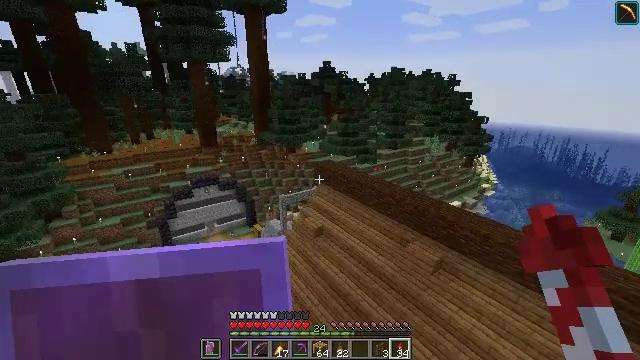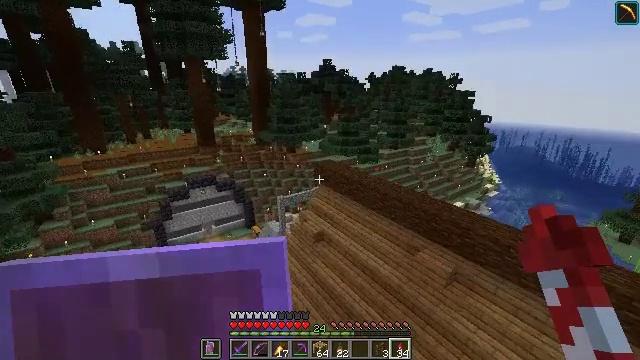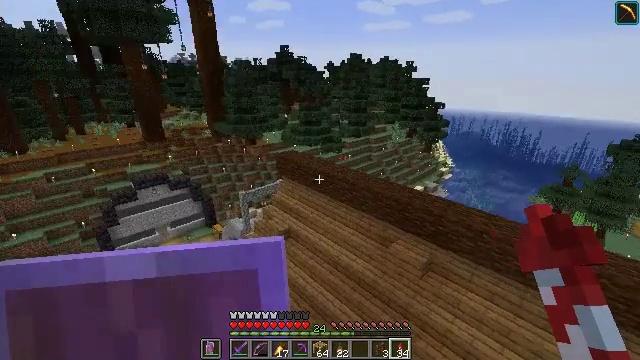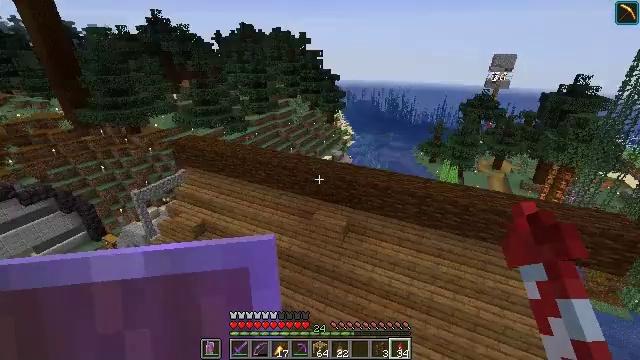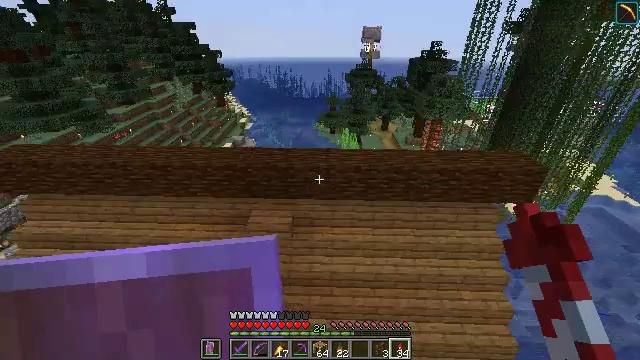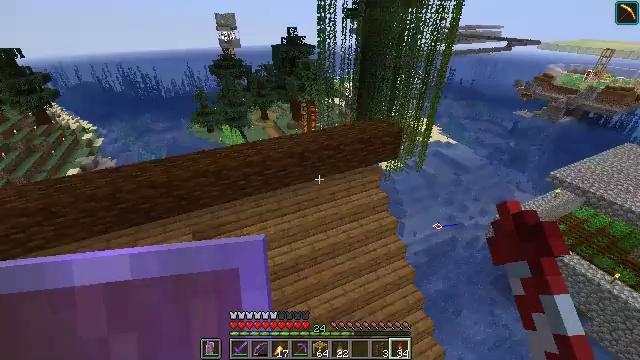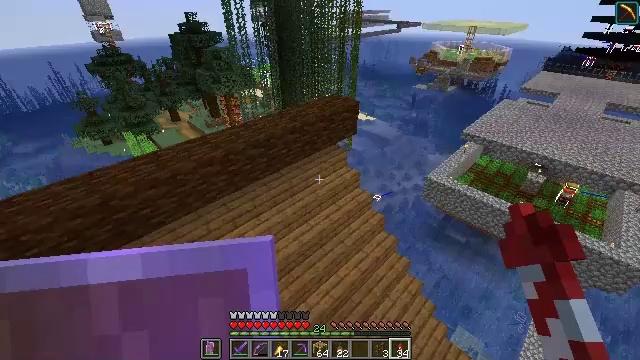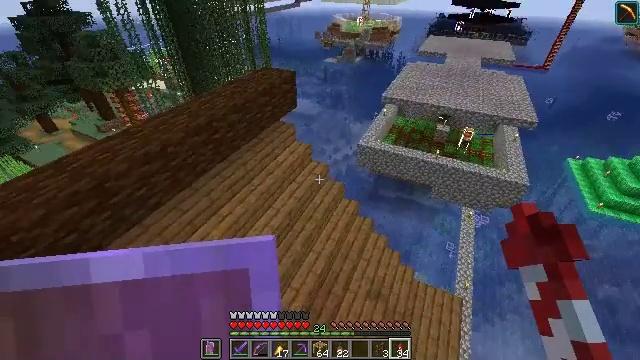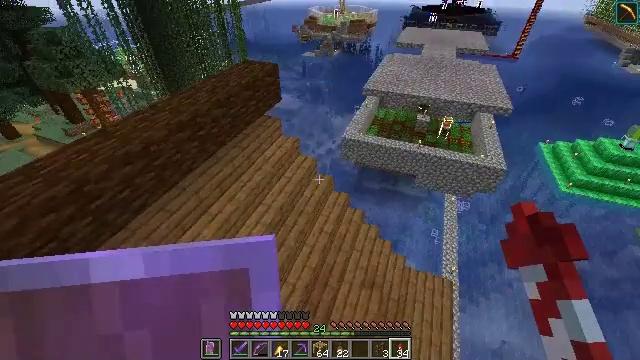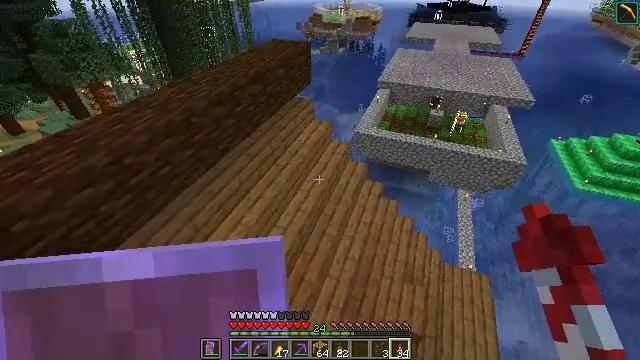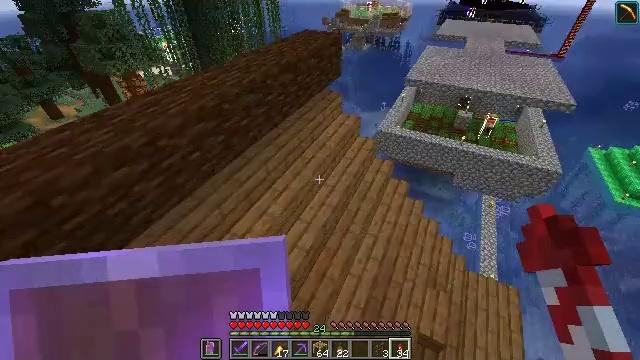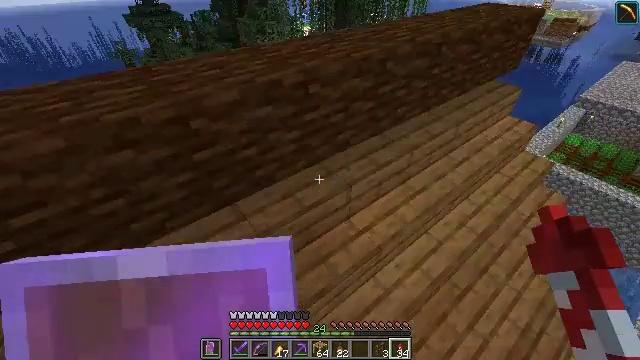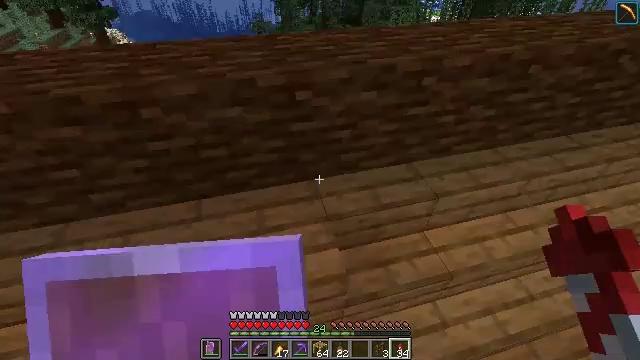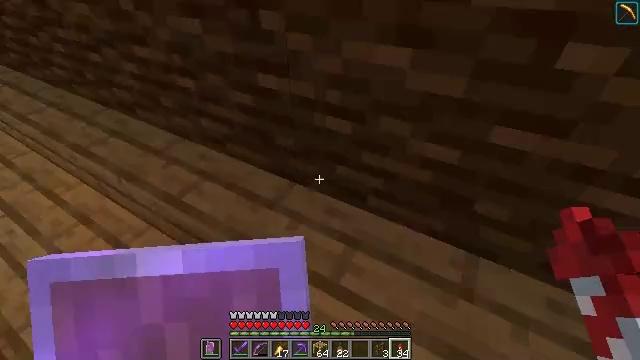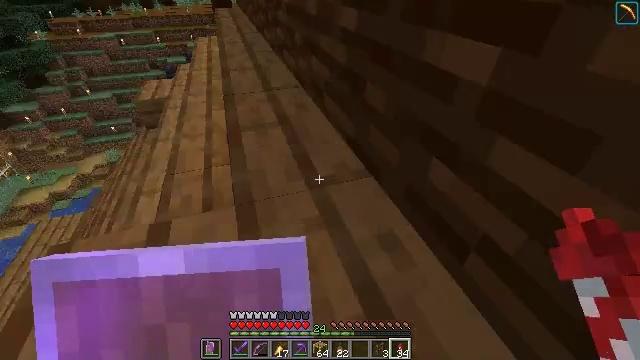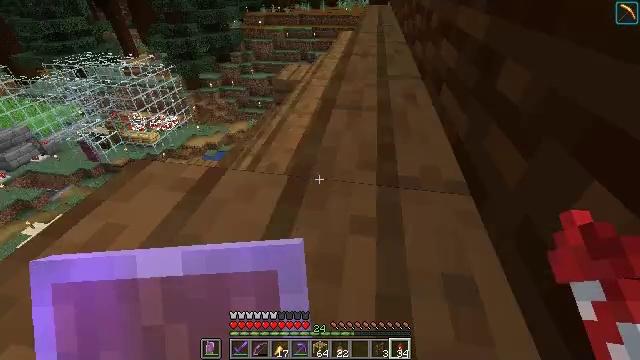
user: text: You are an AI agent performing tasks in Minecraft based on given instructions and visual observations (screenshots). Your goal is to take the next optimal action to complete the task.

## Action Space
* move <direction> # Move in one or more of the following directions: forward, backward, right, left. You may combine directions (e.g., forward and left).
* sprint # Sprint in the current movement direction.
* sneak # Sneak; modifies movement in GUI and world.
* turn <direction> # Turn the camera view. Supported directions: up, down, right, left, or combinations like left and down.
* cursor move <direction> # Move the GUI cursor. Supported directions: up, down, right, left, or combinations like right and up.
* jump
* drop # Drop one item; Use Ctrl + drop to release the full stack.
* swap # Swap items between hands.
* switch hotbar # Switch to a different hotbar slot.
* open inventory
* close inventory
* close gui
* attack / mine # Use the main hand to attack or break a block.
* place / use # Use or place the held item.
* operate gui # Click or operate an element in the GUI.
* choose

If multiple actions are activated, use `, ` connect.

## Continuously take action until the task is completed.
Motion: motion action
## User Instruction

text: Use the crafting table and brown wool to craft a brown carpet.
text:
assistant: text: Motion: no_op
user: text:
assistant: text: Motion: turn right and down
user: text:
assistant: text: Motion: turn right and down
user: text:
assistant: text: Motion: turn right and down
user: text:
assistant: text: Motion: turn right and down
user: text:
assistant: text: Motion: turn right and down
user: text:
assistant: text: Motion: turn right and down
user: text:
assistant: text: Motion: turn right and down
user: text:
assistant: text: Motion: no_op
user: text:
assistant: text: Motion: turn left
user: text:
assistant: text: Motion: turn left
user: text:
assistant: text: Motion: turn left and down
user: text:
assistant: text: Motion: turn left and up
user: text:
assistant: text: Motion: turn left and up
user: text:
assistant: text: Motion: turn left
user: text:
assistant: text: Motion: turn left and up
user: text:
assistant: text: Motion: turn left and up
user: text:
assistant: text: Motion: no_op
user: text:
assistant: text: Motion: no_op
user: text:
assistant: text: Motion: turn up
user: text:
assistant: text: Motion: turn right and up
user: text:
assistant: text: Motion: turn right and up
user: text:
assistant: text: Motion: turn right and up
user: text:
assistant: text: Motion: turn right and up
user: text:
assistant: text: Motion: turn right and up
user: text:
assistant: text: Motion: move back, turn right and up
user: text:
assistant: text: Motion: move back, turn right and up
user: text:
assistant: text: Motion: move back, turn up
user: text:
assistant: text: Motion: move back
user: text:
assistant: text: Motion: move back